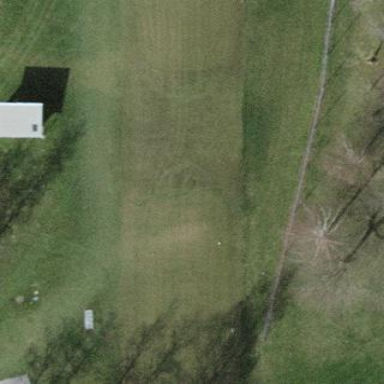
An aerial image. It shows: Golf tee.